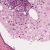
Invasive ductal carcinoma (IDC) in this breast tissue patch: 0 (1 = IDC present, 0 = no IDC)